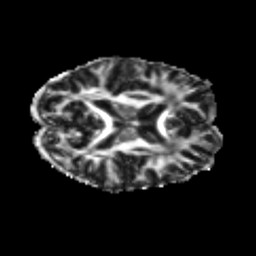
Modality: FA
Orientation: axial
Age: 19
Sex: female
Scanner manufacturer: siemens
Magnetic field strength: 3 T
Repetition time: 3.5 s
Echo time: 0.104 s